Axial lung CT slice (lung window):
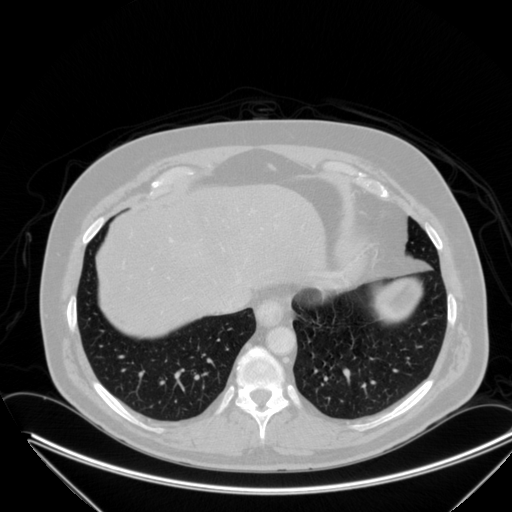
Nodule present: no